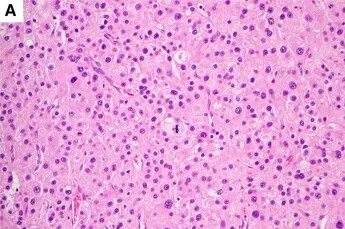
Histology from the adrenal mass removed in 2017, hematoxylin and eosin stain shown with original magnification x 4.
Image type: pathology (h&e)